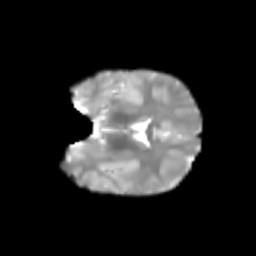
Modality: T2w
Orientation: coronal
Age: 6
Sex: male
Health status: healthy